Field crop: maize
Growth stage: 2
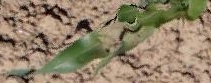
Species: maize